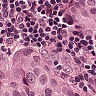
Metastatic tissue present: yes